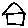
Label: house